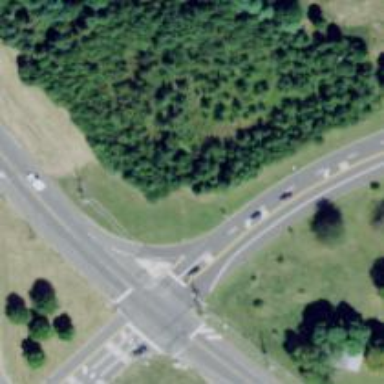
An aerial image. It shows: Junction.